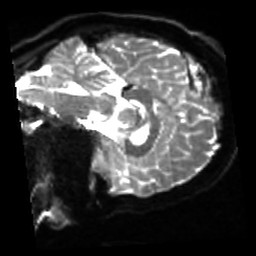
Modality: sbref
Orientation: sagittal
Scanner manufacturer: siemens
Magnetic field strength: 3 T
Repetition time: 4 s
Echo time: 0.0594 s